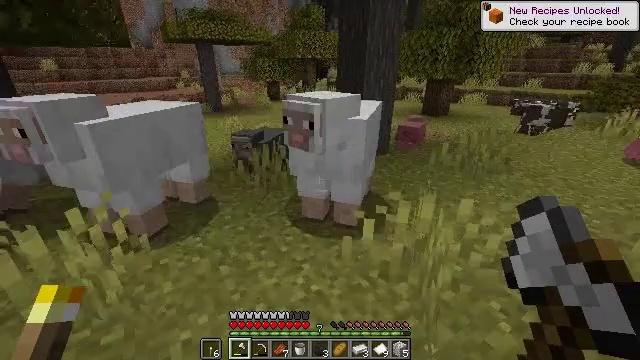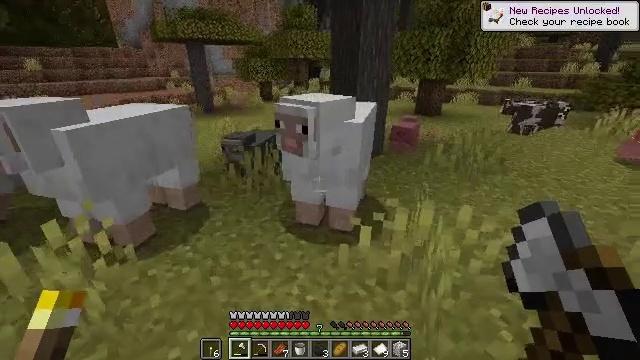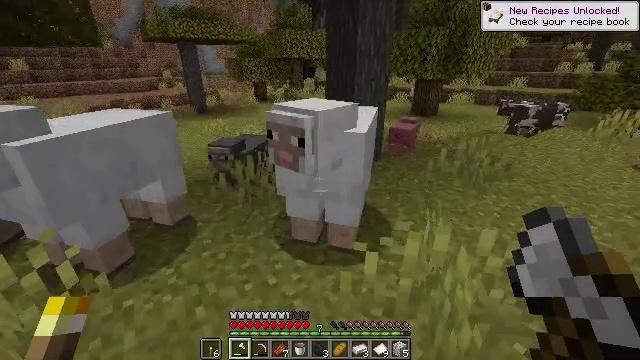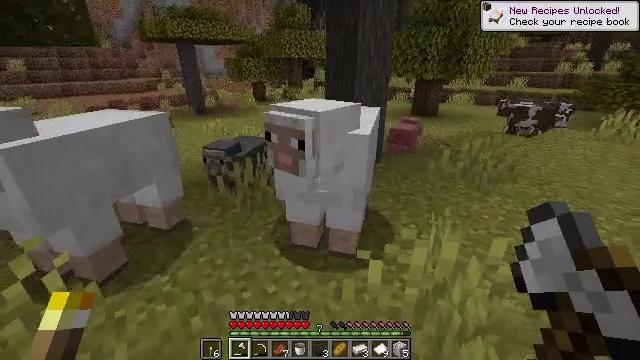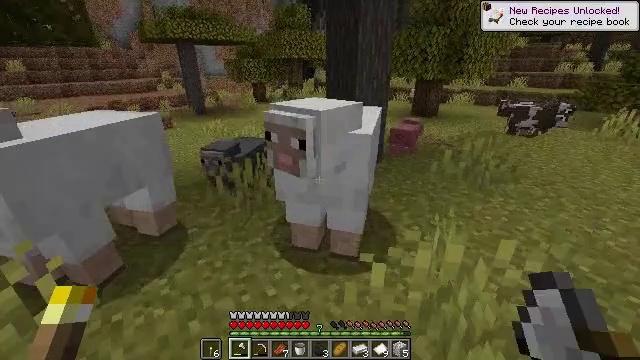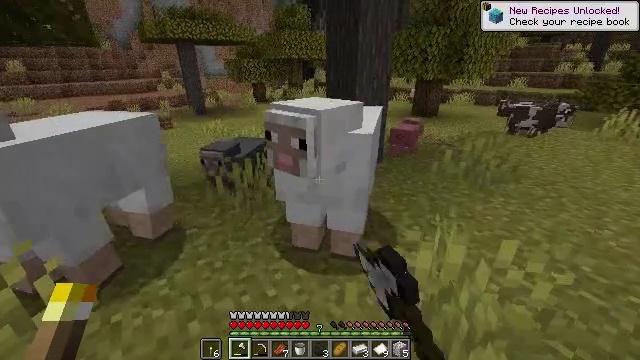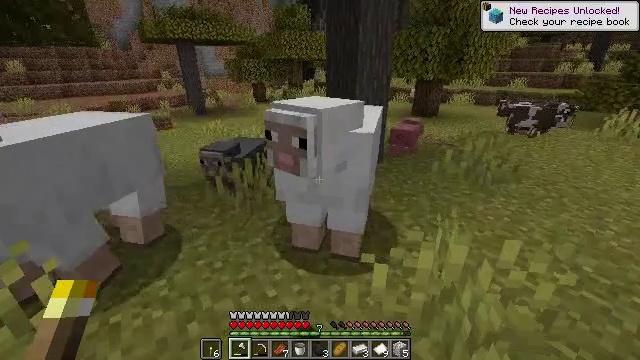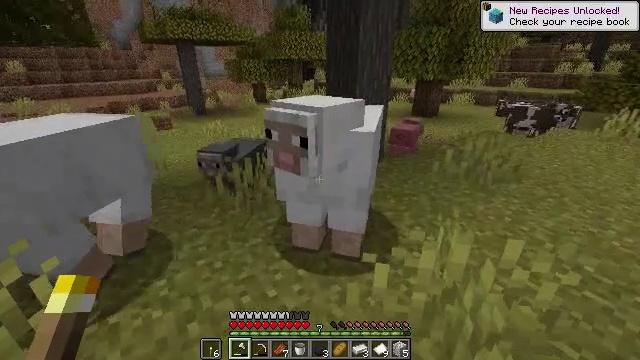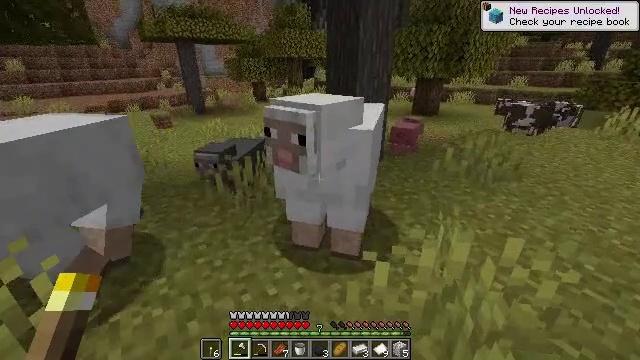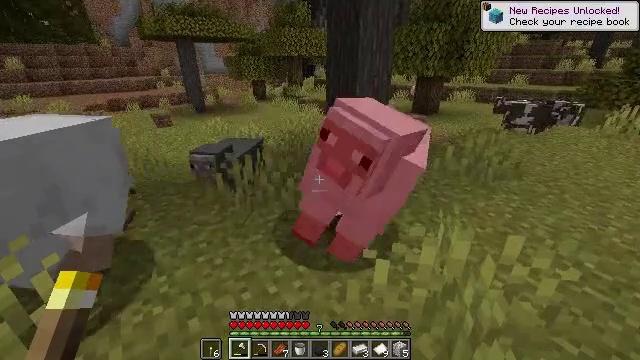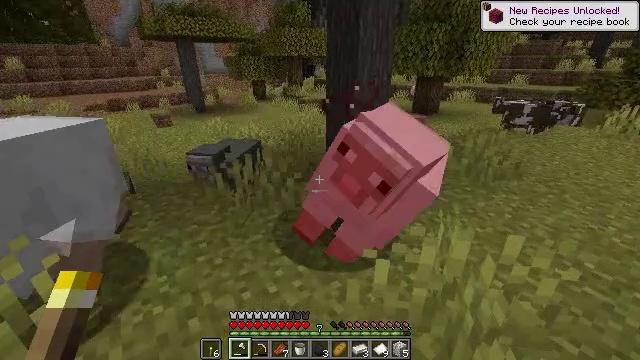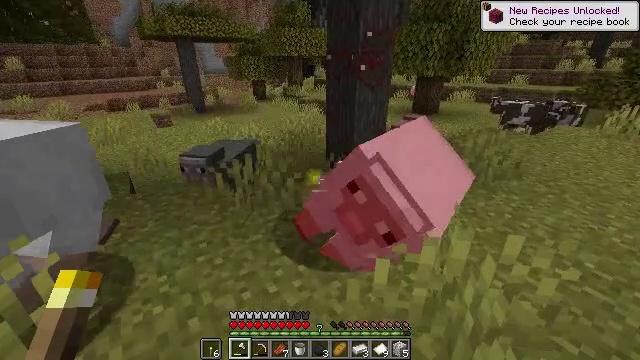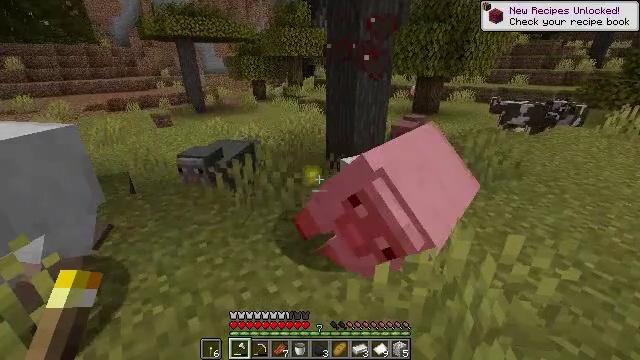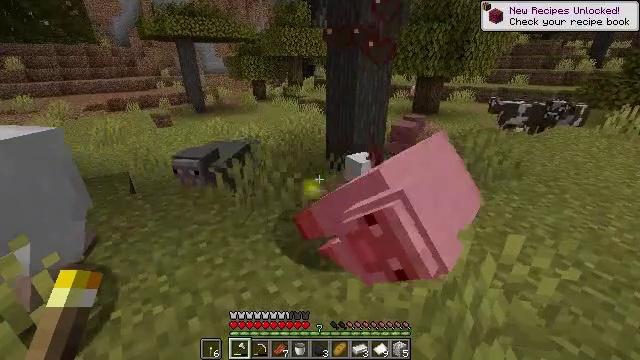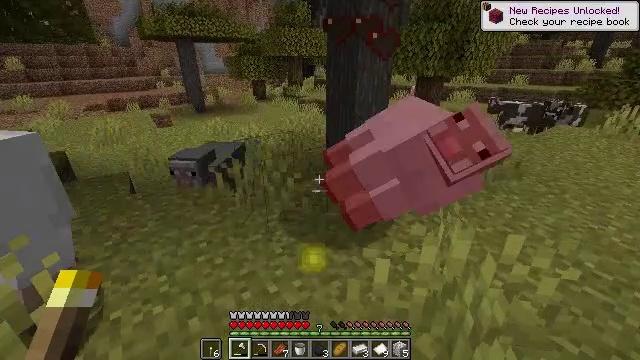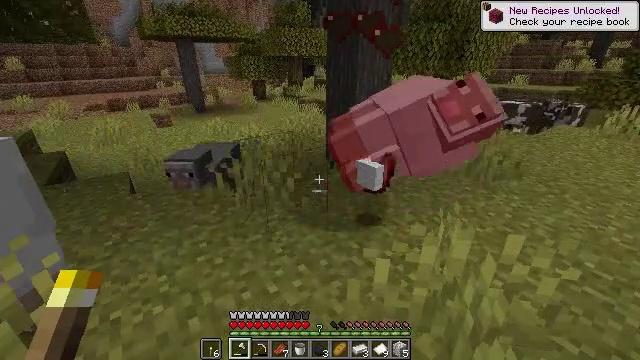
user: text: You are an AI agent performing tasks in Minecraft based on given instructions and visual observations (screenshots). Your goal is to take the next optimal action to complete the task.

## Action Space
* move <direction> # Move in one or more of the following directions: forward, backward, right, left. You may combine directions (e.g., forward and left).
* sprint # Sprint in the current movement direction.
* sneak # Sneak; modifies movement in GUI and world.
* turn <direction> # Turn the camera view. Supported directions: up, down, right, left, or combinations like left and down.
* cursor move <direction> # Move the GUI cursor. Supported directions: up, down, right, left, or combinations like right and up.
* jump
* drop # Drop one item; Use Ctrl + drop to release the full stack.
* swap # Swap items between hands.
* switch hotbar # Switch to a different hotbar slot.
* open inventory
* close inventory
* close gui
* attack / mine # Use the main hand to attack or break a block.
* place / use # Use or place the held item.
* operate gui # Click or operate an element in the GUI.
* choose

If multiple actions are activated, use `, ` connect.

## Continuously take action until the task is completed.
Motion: motion action
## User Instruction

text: Kill the sheep.
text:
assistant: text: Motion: move forward, turn right
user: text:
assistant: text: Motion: turn right
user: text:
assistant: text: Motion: no_op
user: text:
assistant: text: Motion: attack / mine
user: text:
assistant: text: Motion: attack / mine
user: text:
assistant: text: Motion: attack / mine
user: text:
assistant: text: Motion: attack / mine
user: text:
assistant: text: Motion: no_op
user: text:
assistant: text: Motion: no_op
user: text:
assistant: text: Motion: no_op
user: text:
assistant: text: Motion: no_op
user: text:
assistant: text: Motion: no_op
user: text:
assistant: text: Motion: no_op
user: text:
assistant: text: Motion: no_op
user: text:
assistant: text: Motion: no_op
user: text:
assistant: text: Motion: no_op
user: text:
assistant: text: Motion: move forward
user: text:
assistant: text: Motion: move forward
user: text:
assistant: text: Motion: move forward, turn right and down
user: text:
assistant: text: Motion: move forward
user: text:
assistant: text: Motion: move forward
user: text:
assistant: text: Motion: move forward
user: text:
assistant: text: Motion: move forward
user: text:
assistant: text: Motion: move forward
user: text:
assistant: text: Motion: move forward
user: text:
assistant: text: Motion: move forward
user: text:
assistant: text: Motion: move forward
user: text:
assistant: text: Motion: no_op
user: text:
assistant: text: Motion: no_op
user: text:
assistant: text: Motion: no_op